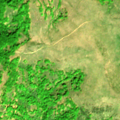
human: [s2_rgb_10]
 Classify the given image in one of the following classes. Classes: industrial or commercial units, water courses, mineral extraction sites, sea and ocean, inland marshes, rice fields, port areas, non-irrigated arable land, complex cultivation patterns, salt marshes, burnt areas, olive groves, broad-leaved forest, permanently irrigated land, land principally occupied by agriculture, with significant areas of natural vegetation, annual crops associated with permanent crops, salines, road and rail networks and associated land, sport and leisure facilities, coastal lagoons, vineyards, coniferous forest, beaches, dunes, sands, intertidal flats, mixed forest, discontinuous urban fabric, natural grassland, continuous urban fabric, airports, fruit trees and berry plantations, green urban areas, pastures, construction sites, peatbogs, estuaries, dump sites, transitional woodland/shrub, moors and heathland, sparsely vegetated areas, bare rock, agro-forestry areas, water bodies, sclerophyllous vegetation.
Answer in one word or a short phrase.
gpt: broad-leaved forest, natural grassland, transitional woodland/shrub